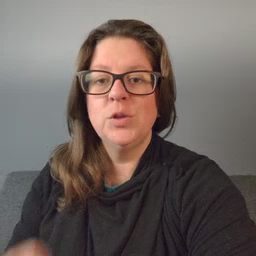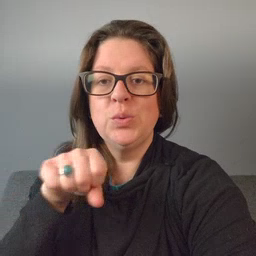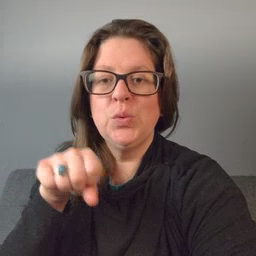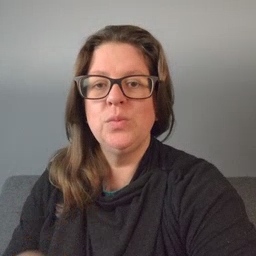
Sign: shoe